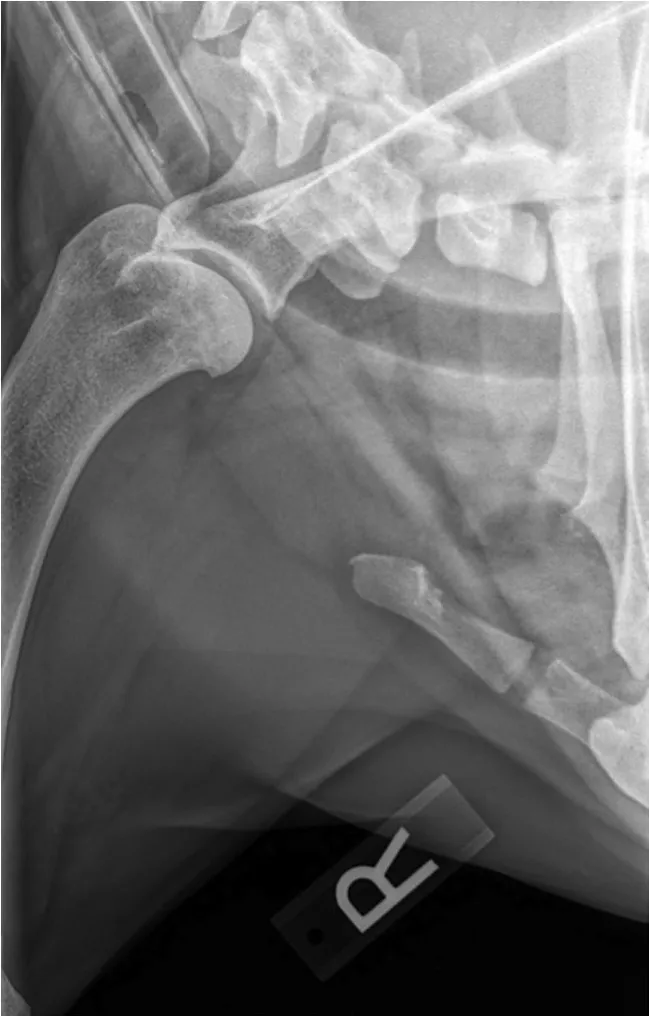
A right lateral shoulder radiograph of a patient diagnosed with adhesive capsulitis. There is a sclerotic rim at the region of insertion of the capsule and tendons at the proximal humerus and humeral head.
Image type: radiology (x_ray)